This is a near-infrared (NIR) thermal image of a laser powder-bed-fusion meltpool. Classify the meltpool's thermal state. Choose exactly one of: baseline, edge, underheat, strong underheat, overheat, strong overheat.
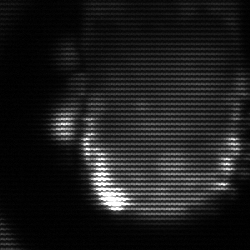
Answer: baseline